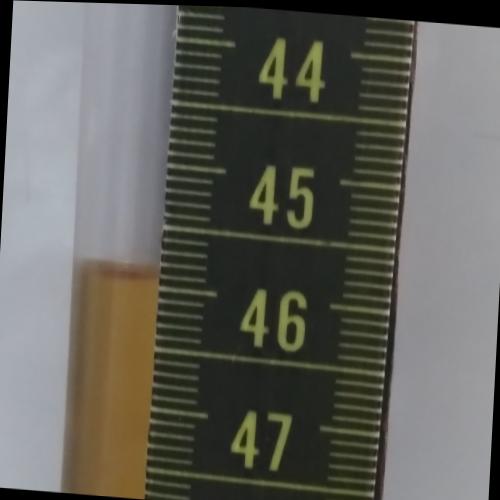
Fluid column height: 45.9 cm